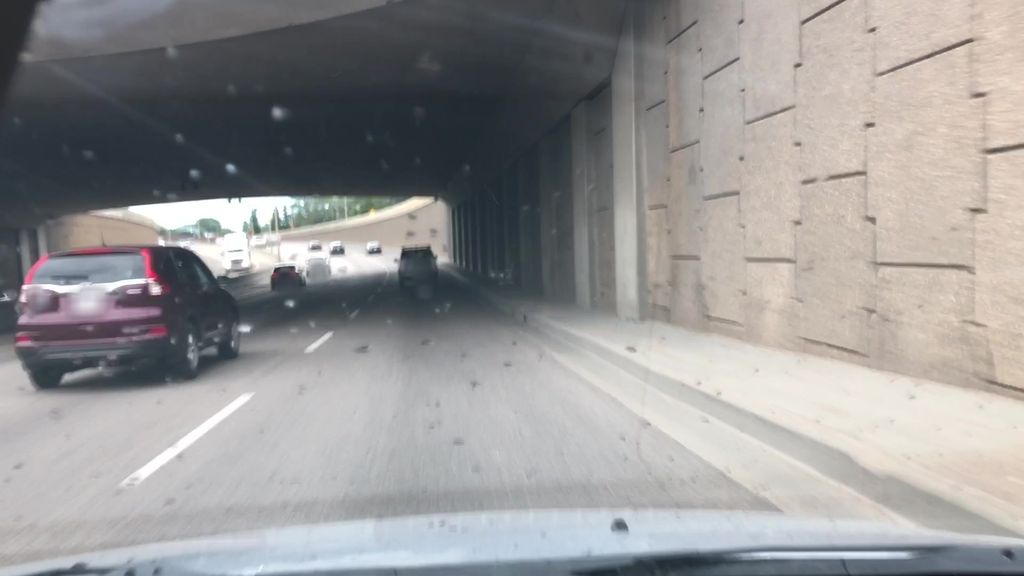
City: edmonton